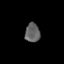
Tissue: prostate
Cell type: T cells
Senescence score: 0.3487
Nuclear area (px): 278
Mean DAPI intensity: 97.932